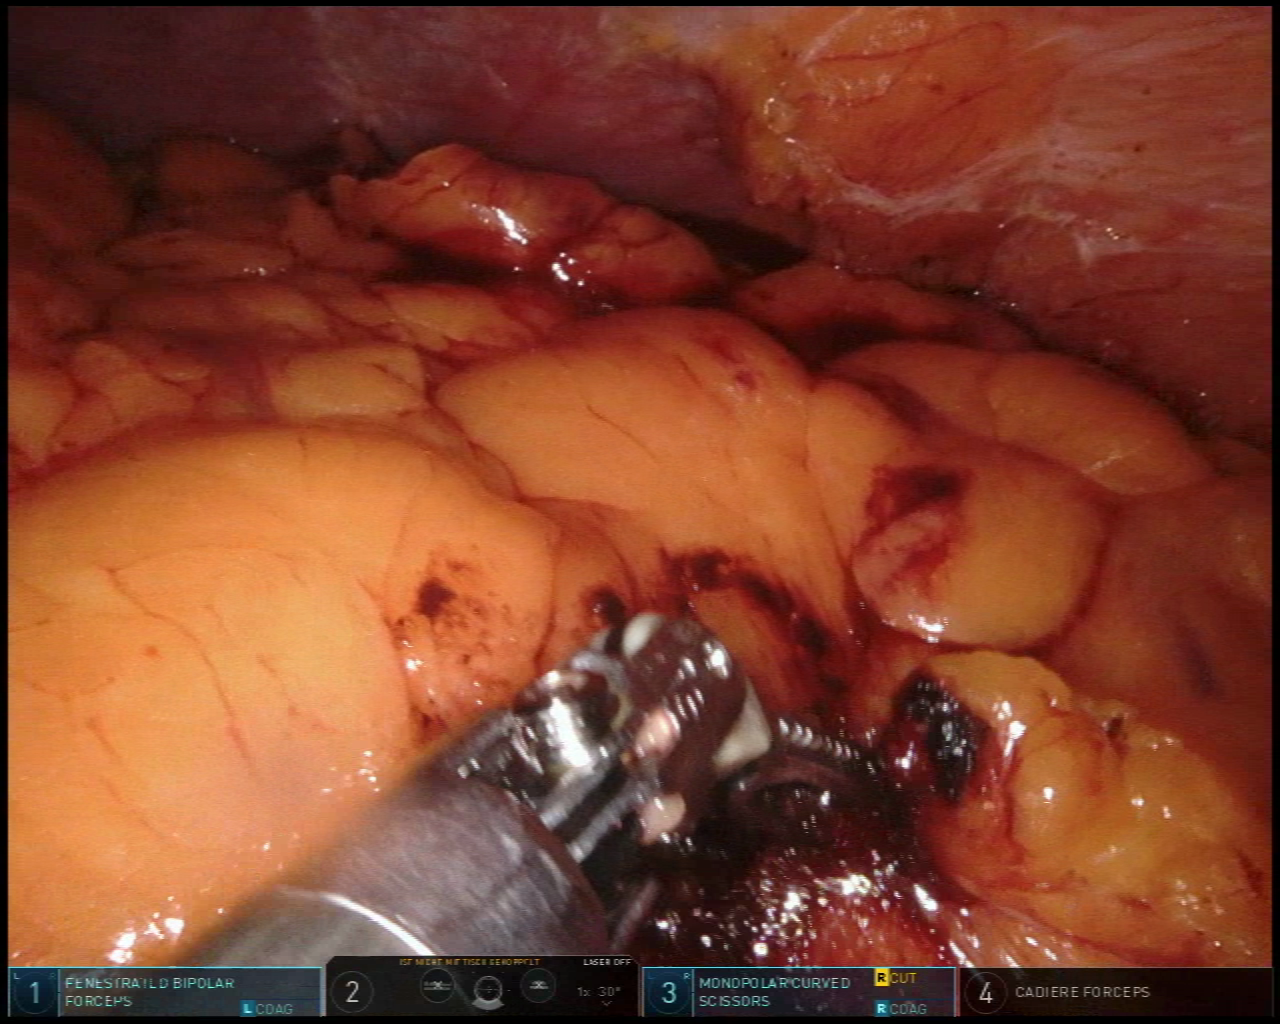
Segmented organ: abdominal_wall
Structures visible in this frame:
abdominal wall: no
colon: no
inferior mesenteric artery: no
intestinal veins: no
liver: no
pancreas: no
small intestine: no
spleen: no
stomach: no
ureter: no
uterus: no
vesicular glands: no